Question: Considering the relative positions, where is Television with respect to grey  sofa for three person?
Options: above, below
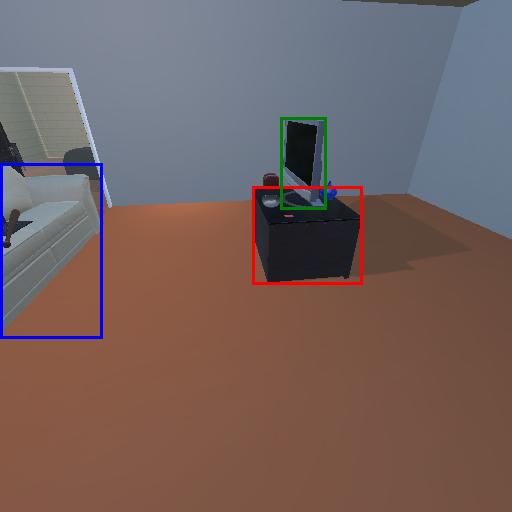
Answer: above